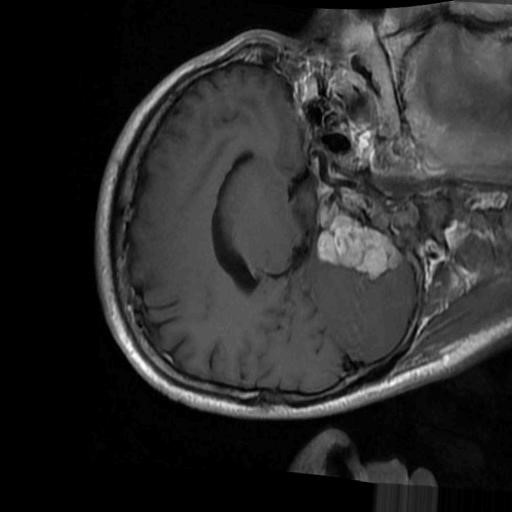
Label: brain_menin